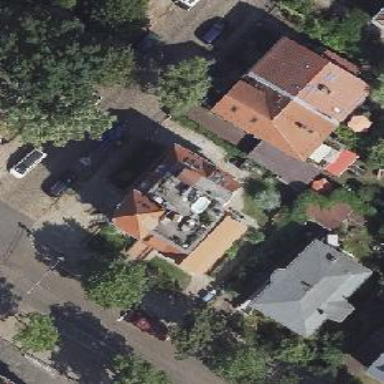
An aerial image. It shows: Detached building.